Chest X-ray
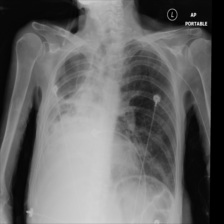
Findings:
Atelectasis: negative
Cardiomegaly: negative
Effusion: negative
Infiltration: negative
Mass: negative
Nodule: negative
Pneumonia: negative
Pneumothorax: negative
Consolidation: negative
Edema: negative
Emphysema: negative
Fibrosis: positive
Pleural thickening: negative
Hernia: negative